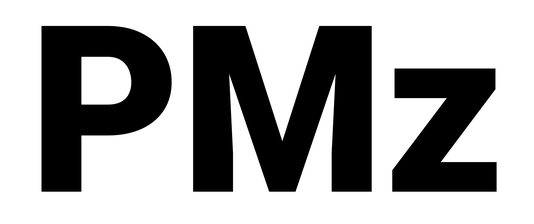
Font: Roboto_Black